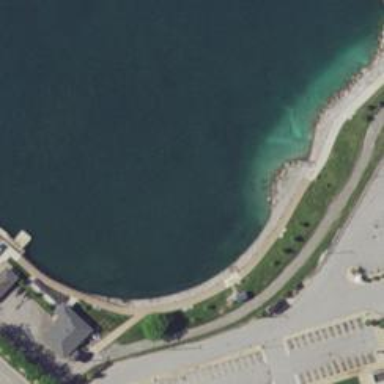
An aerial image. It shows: Man-made pier.